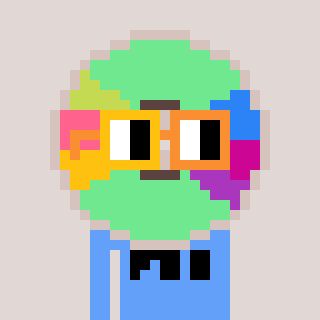
a pixel art character with square yellow and orange glasses, a cd-shaped head and a blue-colored body on a warm background